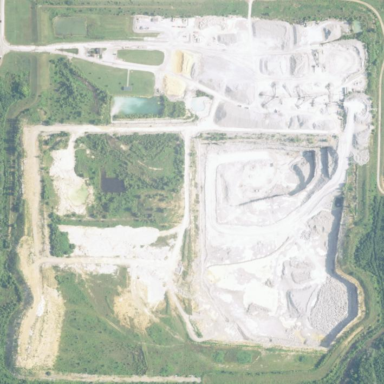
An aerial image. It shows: Quarry used for extracting aggregates.